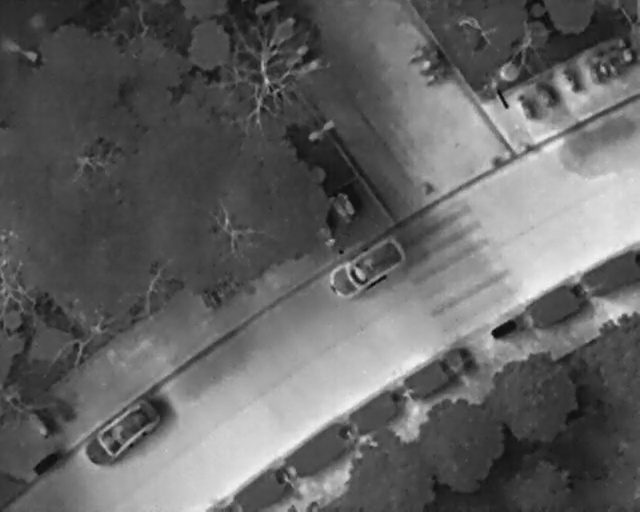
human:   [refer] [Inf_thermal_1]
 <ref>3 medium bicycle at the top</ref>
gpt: <box>[[67, 11, 69, 18, 148], [66, 9, 68, 16, 147], [65, 6, 66, 13, 153]]</box>

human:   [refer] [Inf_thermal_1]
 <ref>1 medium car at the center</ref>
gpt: <box>[[54, 44, 60, 60, 148]]</box>

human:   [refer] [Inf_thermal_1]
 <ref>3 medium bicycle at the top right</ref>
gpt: <box>[[80, 19, 84, 21, 151], [84, 16, 86, 21, 52], [86, 14, 91, 16, 140]]</box>